Field crop: maize
Growth stage: 2
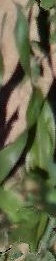
Species: maize